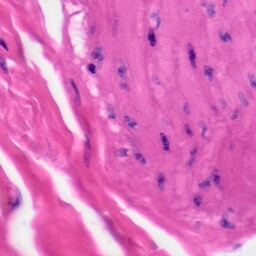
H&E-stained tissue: Skin